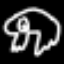
Label: frog